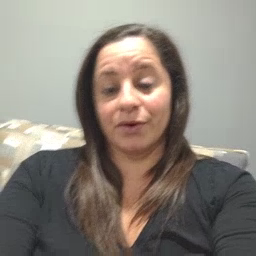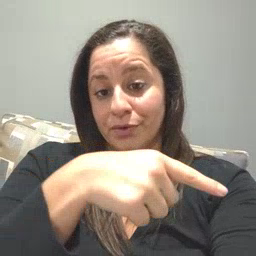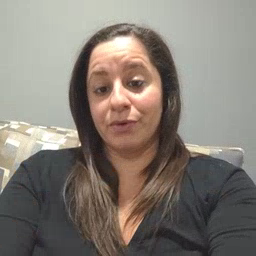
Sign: hesheit